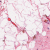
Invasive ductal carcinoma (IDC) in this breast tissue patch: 0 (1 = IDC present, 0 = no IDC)